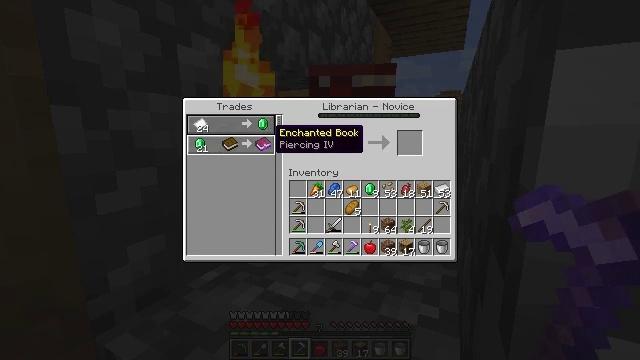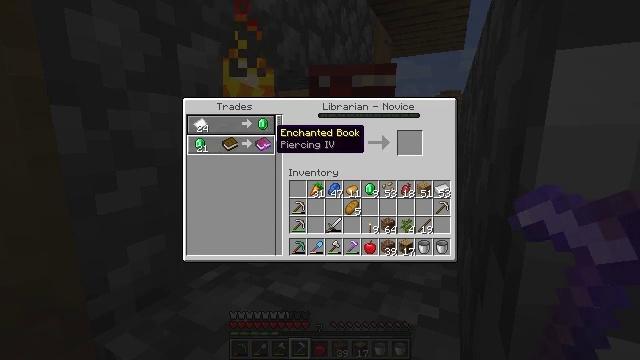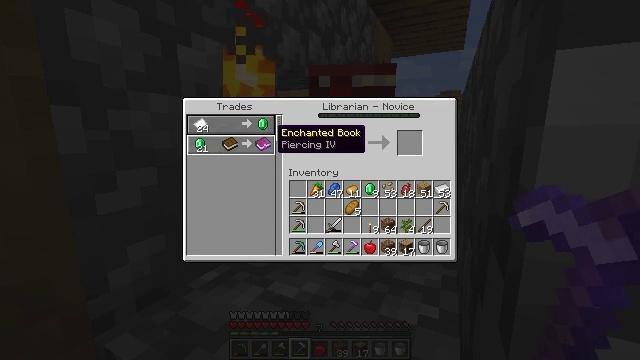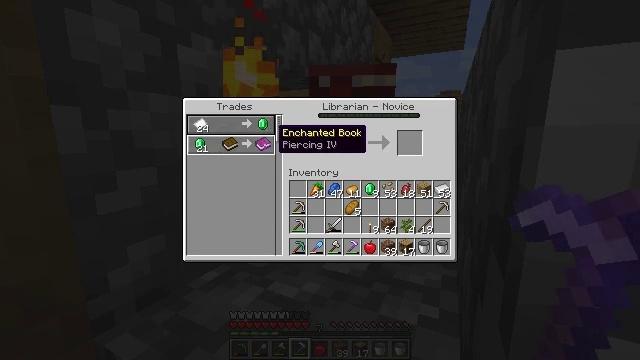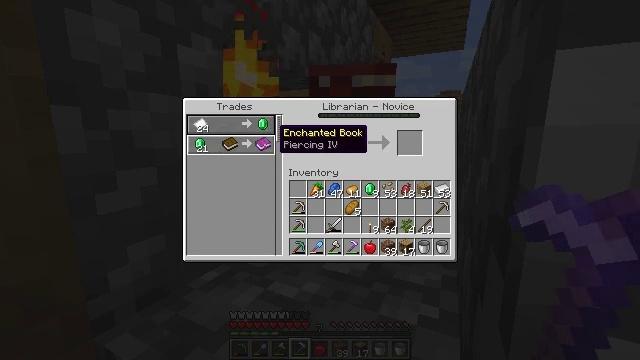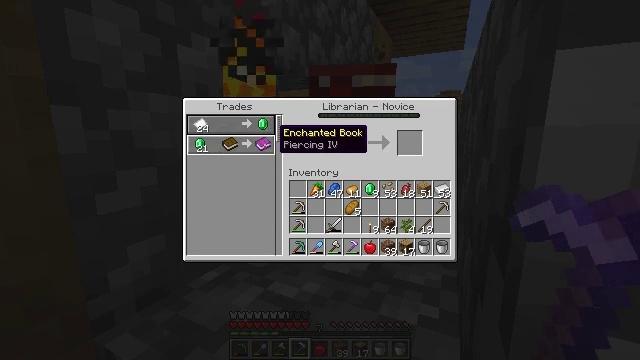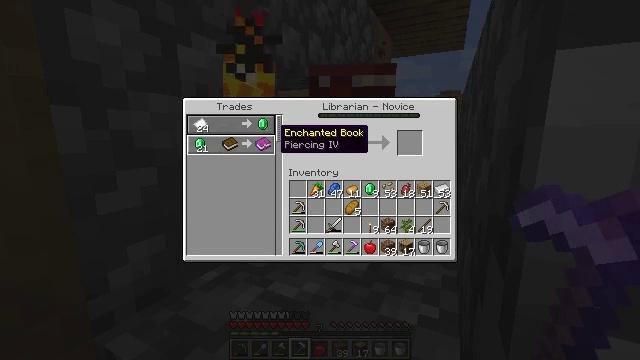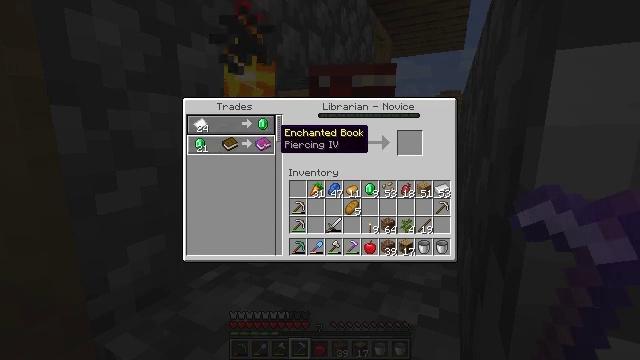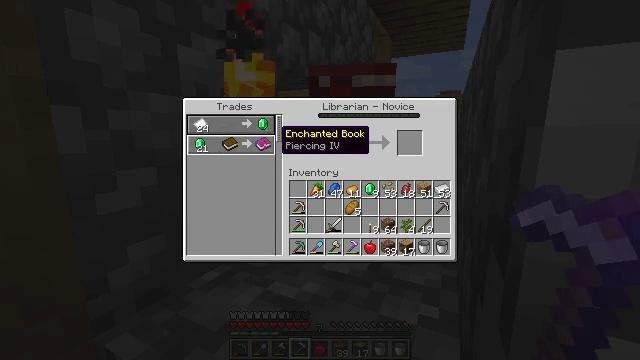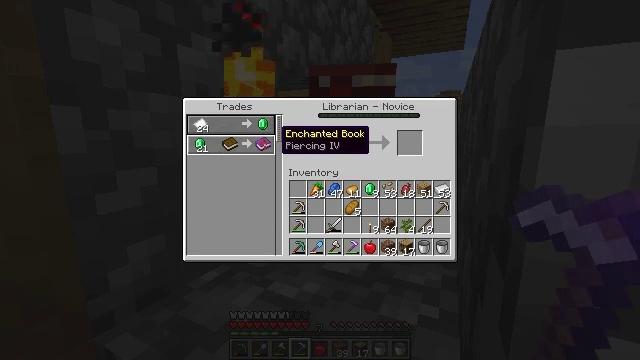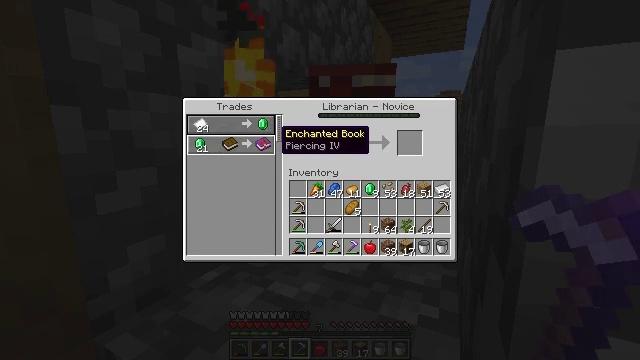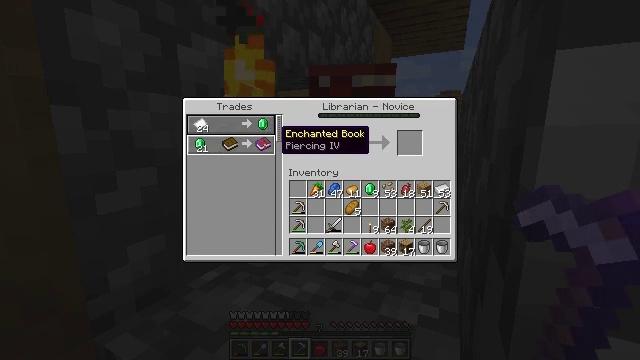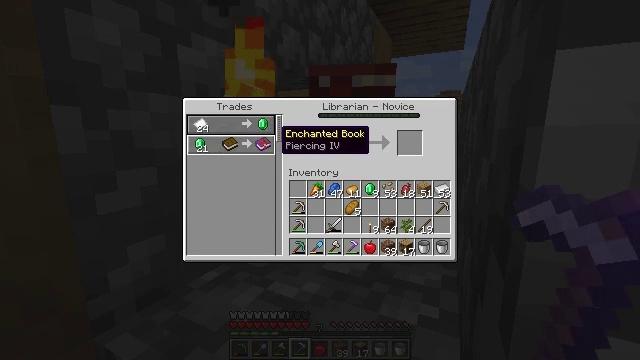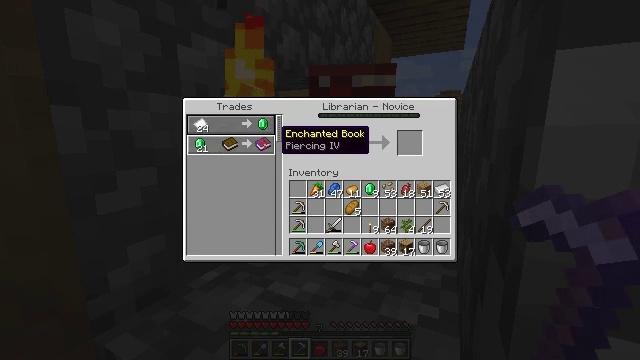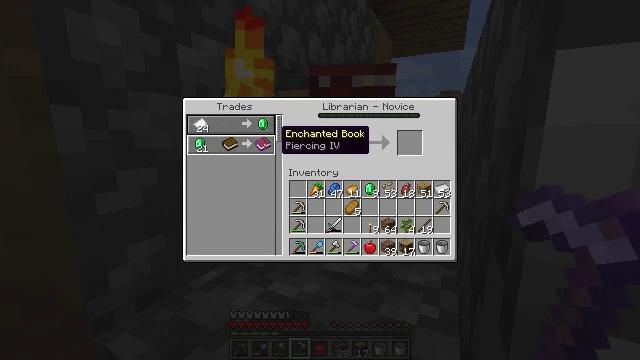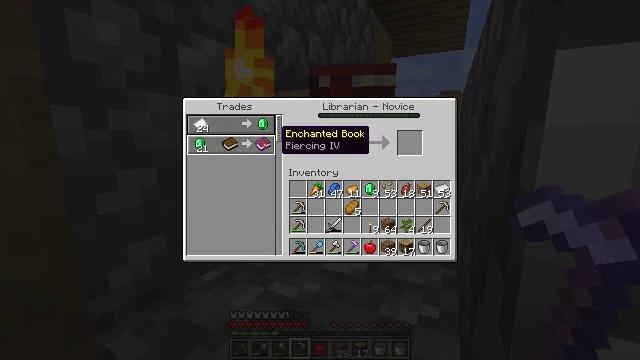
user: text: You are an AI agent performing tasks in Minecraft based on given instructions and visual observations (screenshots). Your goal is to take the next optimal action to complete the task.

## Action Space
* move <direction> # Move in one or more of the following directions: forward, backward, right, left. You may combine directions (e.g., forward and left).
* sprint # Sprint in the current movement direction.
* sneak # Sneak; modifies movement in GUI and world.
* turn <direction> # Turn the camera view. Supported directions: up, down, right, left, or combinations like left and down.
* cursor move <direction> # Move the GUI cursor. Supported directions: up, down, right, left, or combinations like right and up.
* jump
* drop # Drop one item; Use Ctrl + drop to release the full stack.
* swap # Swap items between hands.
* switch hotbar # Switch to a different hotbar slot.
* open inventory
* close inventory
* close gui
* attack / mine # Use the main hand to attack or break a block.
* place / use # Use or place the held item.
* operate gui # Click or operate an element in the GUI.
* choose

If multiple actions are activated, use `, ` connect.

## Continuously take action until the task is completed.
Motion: motion action
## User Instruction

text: Collect sugar cane near water sources.
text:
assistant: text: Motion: no_op
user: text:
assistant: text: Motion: no_op
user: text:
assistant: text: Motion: no_op
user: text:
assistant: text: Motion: no_op
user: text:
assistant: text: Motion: no_op
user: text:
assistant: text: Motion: no_op
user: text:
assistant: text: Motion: no_op
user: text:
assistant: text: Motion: no_op
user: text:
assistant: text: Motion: no_op
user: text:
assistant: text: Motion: no_op
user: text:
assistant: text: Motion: no_op
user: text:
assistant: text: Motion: no_op
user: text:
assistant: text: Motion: no_op
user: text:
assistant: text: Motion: no_op
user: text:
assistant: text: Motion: no_op
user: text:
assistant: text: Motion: no_op
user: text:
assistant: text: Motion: no_op
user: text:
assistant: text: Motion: no_op
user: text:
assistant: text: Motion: no_op
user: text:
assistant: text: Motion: no_op
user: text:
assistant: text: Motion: no_op
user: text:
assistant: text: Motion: no_op
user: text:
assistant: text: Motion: no_op
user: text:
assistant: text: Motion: no_op
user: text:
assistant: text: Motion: no_op
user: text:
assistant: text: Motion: no_op
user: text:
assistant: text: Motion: no_op
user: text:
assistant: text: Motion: no_op
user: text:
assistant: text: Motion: no_op
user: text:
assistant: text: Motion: no_op